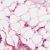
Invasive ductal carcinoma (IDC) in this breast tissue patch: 0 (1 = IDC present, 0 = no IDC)